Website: bh-photo
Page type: receipt
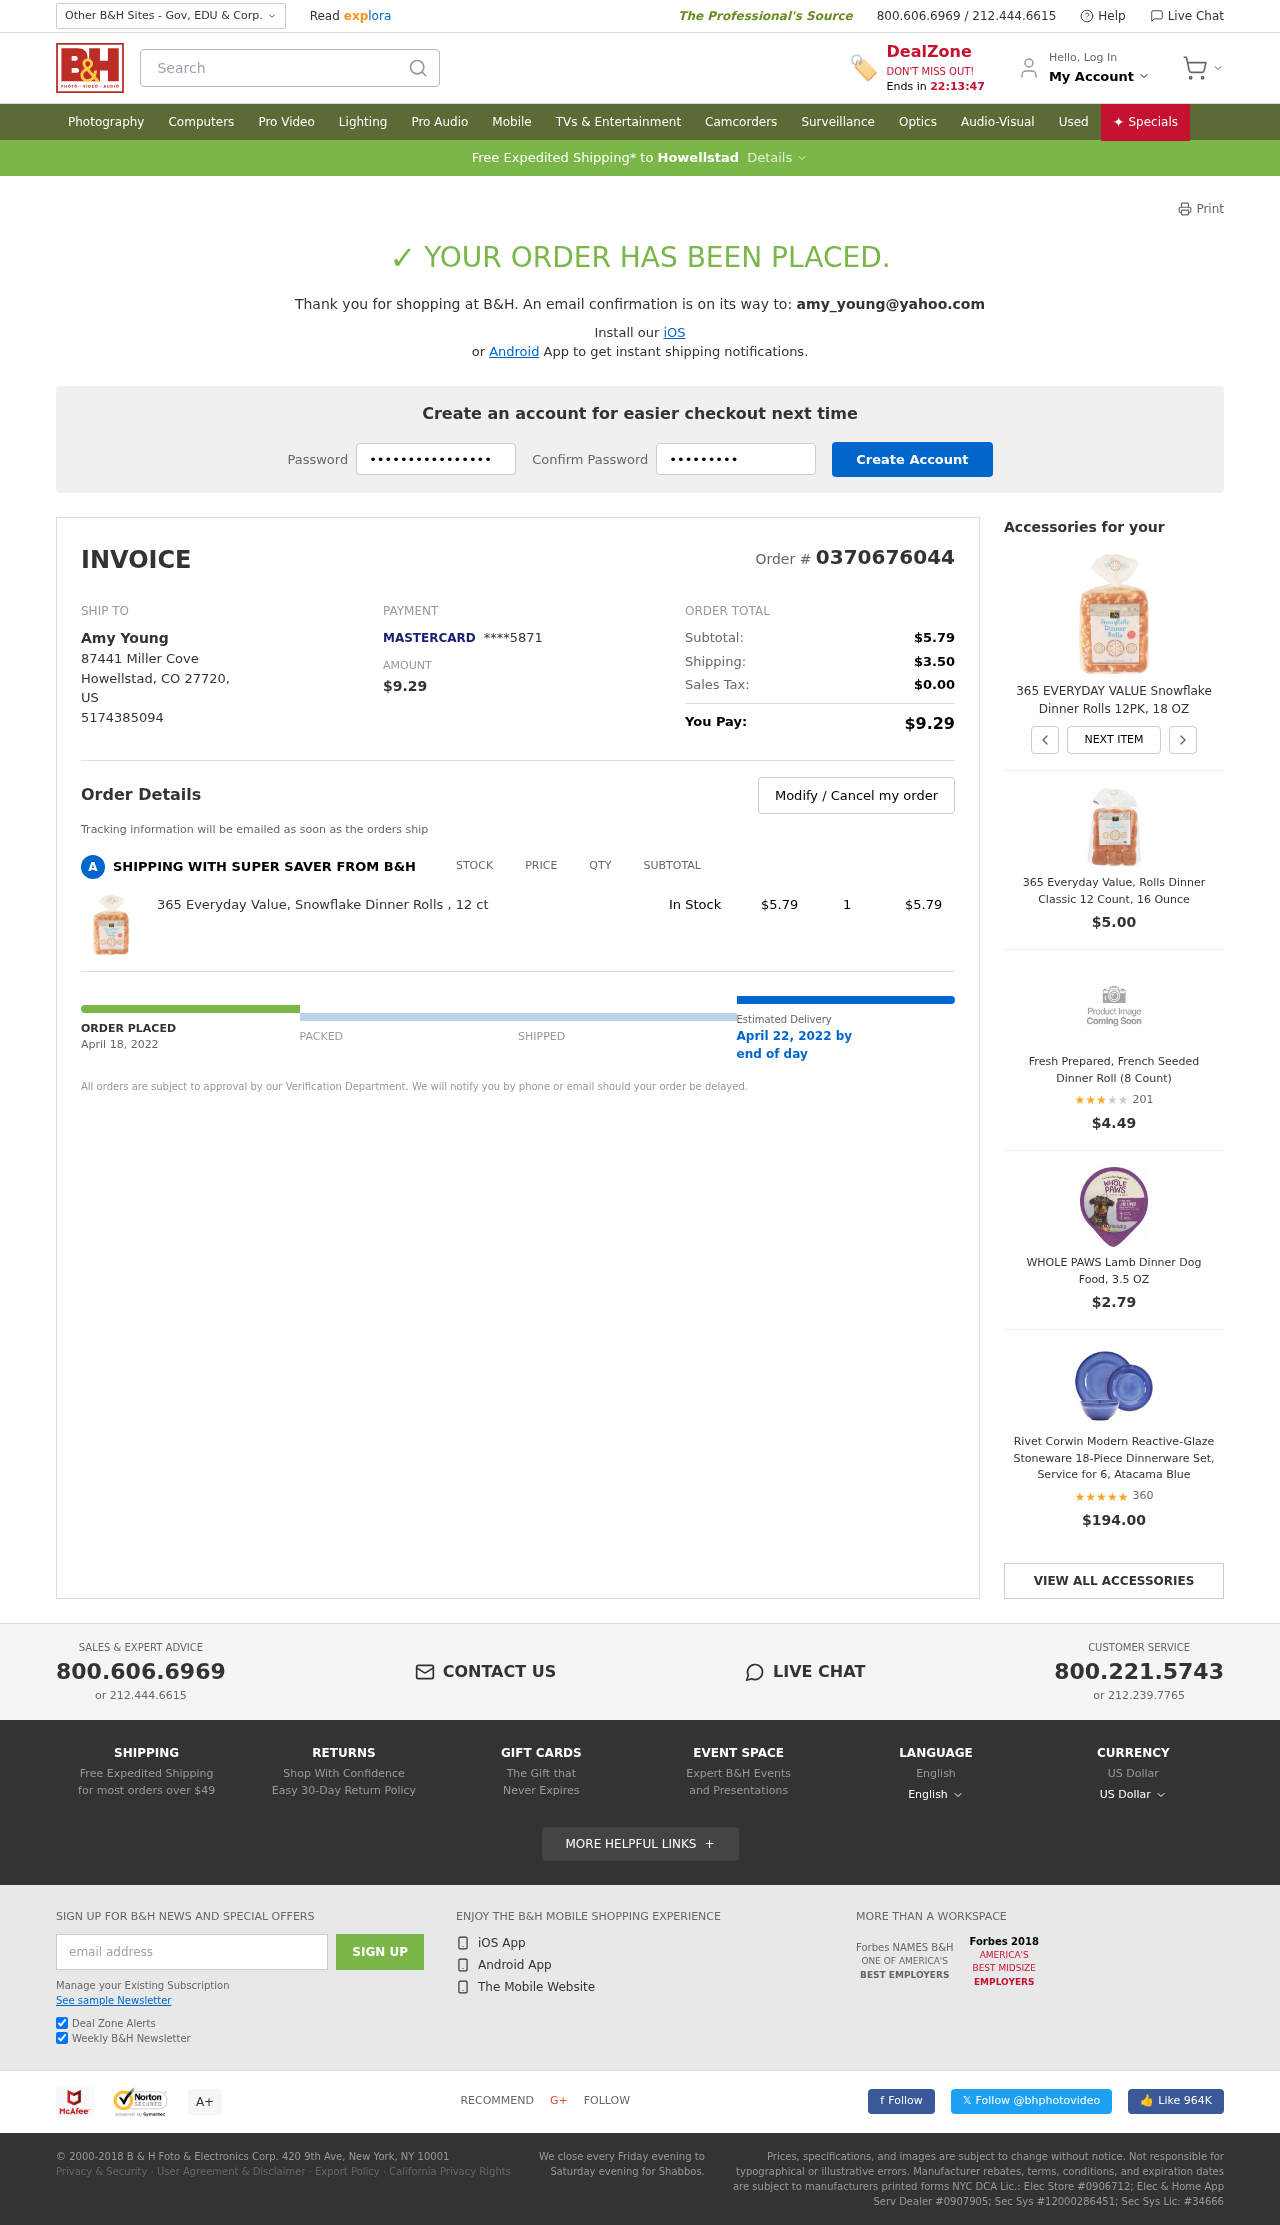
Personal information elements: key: PII_CARD_LAST4
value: ****5871
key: PII_CARD_TYPE
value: MASTERCARD
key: PII_CITY
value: Howellstad
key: PII_COUNTRY_CODE
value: US
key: PII_EMAIL
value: amy_young@yahoo.com
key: PII_FULLNAME
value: Amy Young
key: PII_PHONE
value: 5174385094
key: PII_POSTCODE
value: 27720
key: PII_STATE_ABBR
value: CO
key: PII_STREET
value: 87441 Miller Cove
Product elements: key: PRODUCT1_NAME
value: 365 Everyday Value, Snowflake Dinner Rolls , 12 ct
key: PRODUCT1_PRICE
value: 5.79
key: PRODUCT1_QUANTITY
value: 1
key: PRODUCT2_NAME
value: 365 EVERYDAY VALUE Snowflake Dinner Rolls 12PK, 18 OZ
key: PRODUCT3_NAME
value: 365 Everyday Value, Rolls Dinner Classic 12 Count, 16 Ounce
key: PRODUCT3_PRICE
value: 5
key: PRODUCT4_NAME
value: Fresh Prepared, French Seeded Dinner Roll (8 Count)
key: PRODUCT4_NUM_RATINGS
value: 201
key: PRODUCT4_PRICE
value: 4.49
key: PRODUCT4_RATING
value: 3.3
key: PRODUCT5_NAME
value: WHOLE PAWS Lamb Dinner Dog Food, 3.5 OZ
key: PRODUCT5_PRICE
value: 2.79
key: PRODUCT6_NAME
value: Rivet Corwin Modern Reactive-Glaze Stoneware 18-Piece Dinnerware Set, Service for 6, Atacama Blue
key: PRODUCT6_NUM_RATINGS
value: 360
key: PRODUCT6_PRICE
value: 194
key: PRODUCT6_RATING
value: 4.7
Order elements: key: ORDER_ID
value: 0370676044
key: ORDER_TOTAL
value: $9.29
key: ORDER_SUBTOTAL
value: $5.79
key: ORDER_SHIPPING_COST
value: $3.50
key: ORDER_TAX
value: $0.00
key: ORDER_DATE
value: April 18, 2022
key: ORDER_DELIVERY_DATE
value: April 22, 2022 by
Search elements: key: HEADER_SEARCH
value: Search